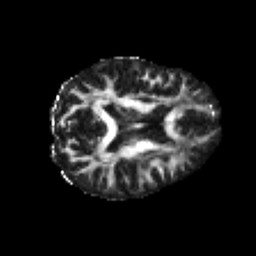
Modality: FA
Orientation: axial
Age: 41
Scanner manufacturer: philips
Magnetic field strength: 3 T
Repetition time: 8.6 s
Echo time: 0.127 s